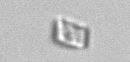
Label: Bacillariophyceae_morphotype1